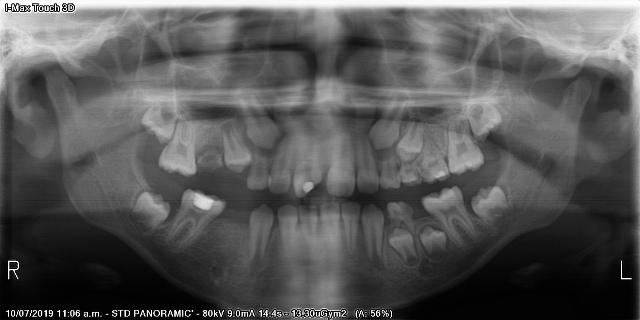
adult